Question: What is the value of the measurement in the image?
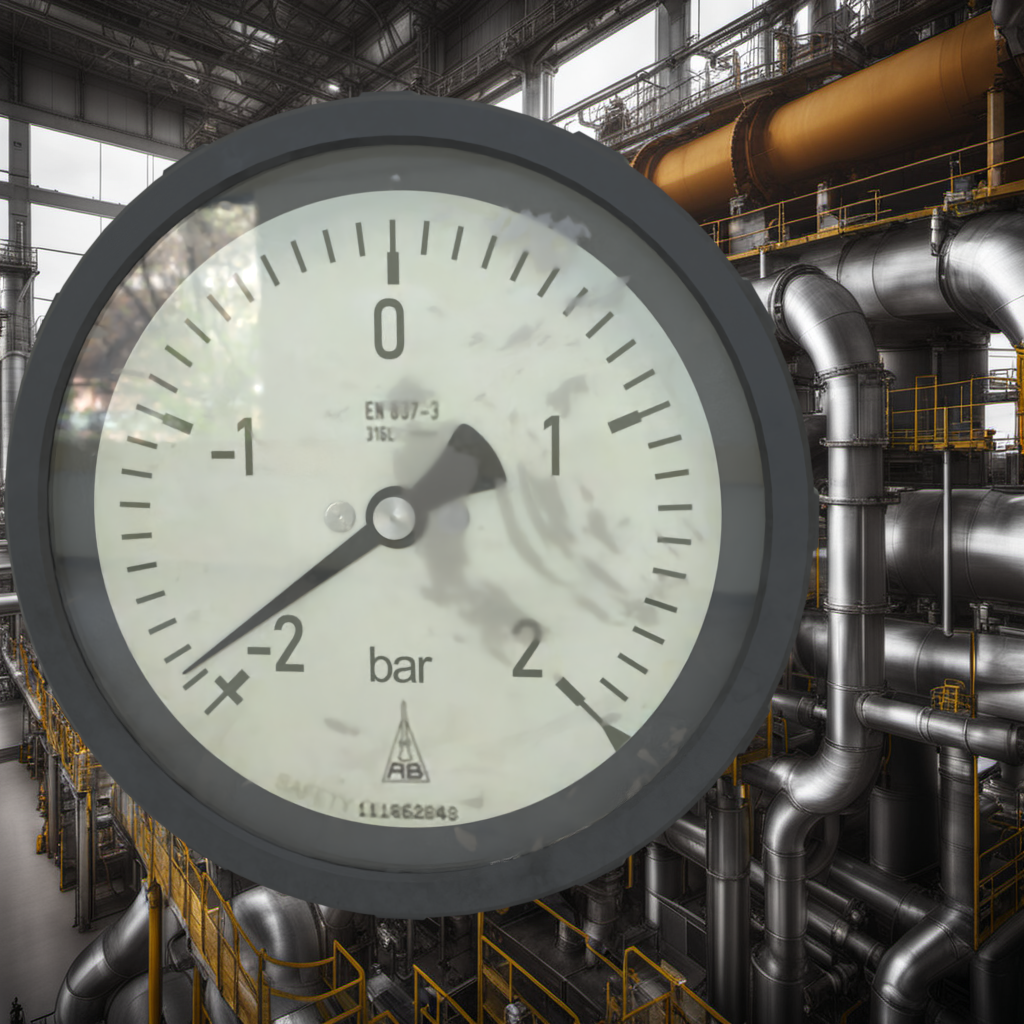
Answer: The result is -1.94
Question: What is the reading range of the measurement in the image?
Answer: The range is from -2 to 2
Question: What is the minimum and maximum reading range of the measurement in the image?
Answer: The minimum value is -2 and the maximum value is 2